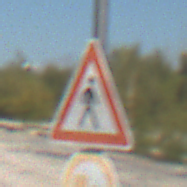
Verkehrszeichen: FussgaengerLinks
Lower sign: UeberholverbotKraftfahrzeuge
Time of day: Midday
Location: Outdoor (Nature)
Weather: Clear
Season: Summer
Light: Natural